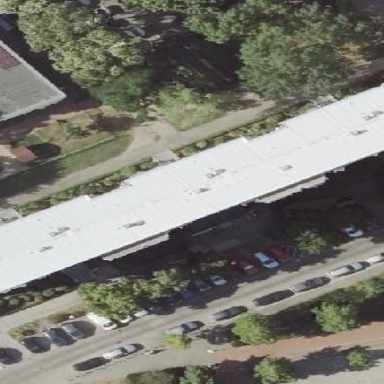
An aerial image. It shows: Residential building with flat gray roof made of tar paper.